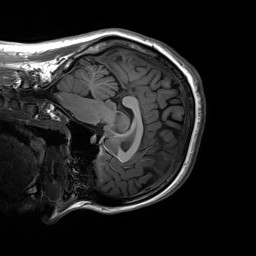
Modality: T1w
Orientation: sagittal
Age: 30
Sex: female
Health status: healthy
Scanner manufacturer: siemens
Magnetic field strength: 3 T
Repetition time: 2.3 s
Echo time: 0.00236 s